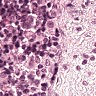
Metastatic tissue present: no